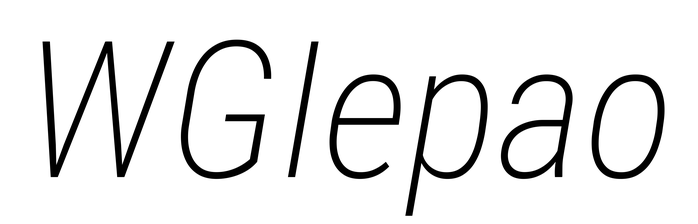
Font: Roboto-Italic_Condensed_ExtraLight_Italic